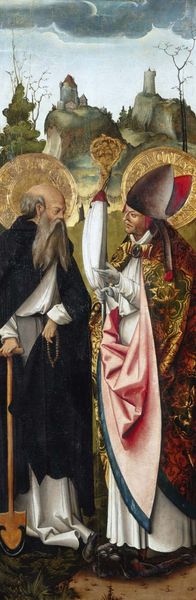
Titel: Die Heiligen Acharius und Fiacrius
Künstler: Meister IS mit der Schaufel
Standort: Karlsruhe
Institution: Staatliche Kunsthalle Karlsruhe
Schlagwörter: baum, berg, blau, felsen, gemälde, hand, himmel, mann, umhang, weiß, wolken, bäume, grün, landschaft, menschen, braun, bunt, handschuhe, hut, männer, schwarz, rot, wolke, gespräch, hochformat, malerei, alt, bart, mütze, lang, mensch, ast, erde, häuser, hügel, natur, strauch, busch, kirche, gewand, gold, mantel, gewänder, krone, rosa, stock, turm, unterhaltung, zwei, stab, berge, fels, kette, naiv, bischof, könig, papst, tafel, schmal, glatze, mimik, stofflichkeit, spange, ruine, antike, greis, burg, kloster, religion, türme, rosee, gestik, kardinal, kranz, pracht, brokat, halbglatze, altar, schein, heiligenschein, nimbus, lanschaft, mittelalter, begegnung, klerus, priester, mönch, heiliger, mitra, heilige, golden, heilig, rosenkranz, gloriole, christentum, schaufel, spaten, ikone, ladschaft, kostbar, ornat, zepter, attribut, burgen, prachtvoll, eremit, halo, heiligenscheine, hieronymus, bischofsstab, abt, nimben, krummstab, altartafel, helige, glorien, austausch, pabst, bischofshut, mytra, gründung, gebetskranz, kasel, schüppe, einigkeit, spatenstich, dürrer baum, kirchengründung, symbolfarben, mesgewand, bwolke, bischofsgewand, kirchenvorsteher, heiligenscheij